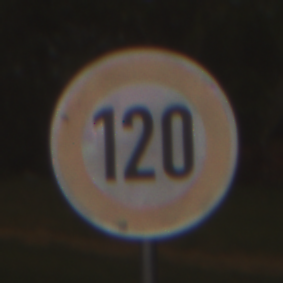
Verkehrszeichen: Geschwindigkeit120
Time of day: Night
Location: Outdoor (Nature)
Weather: Clear
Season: NotSpecified
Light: Natural